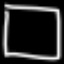
Label: square